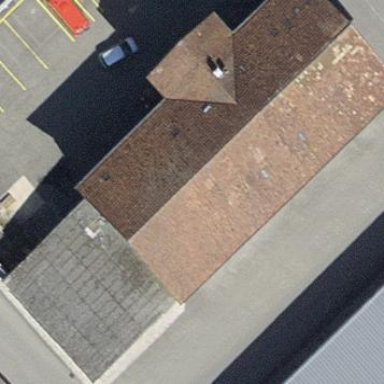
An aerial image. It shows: Industrial building.